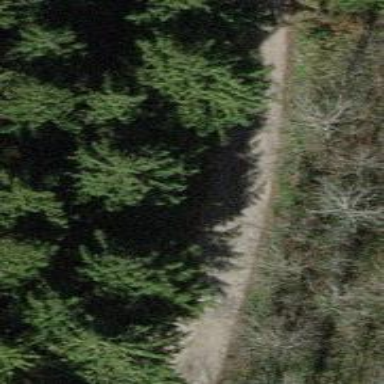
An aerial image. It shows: Well-maintained track road of grade 1.